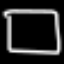
Label: square